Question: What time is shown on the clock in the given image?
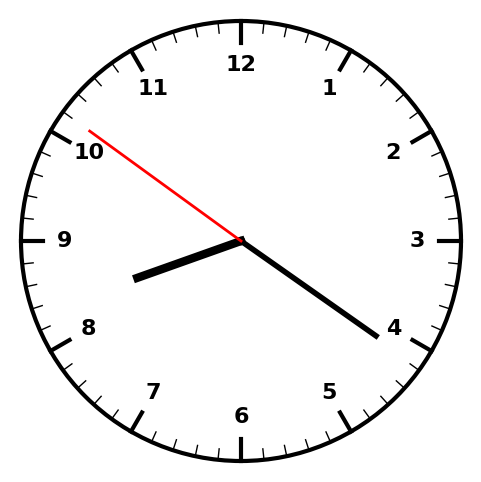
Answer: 08:20:51